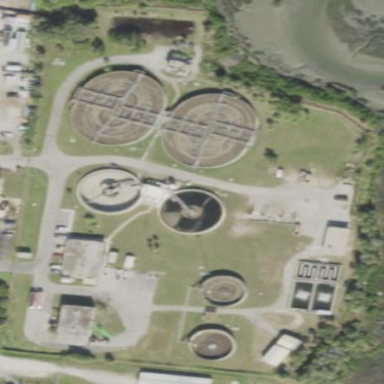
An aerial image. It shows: Wastewater plant.